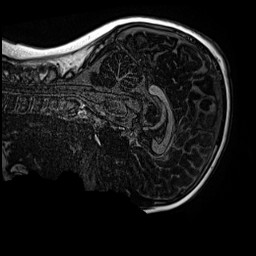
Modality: MP2RAGE
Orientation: sagittal
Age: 12
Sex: male
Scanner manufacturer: siemens
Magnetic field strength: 3 T
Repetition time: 4 s
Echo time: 0.00299 s